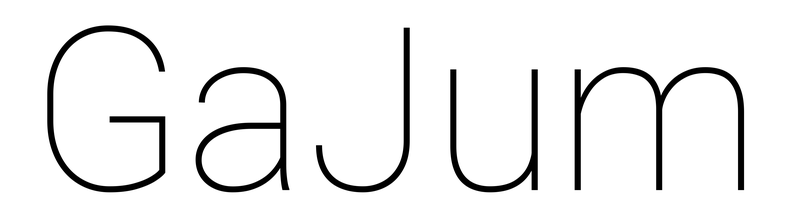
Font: Roboto_Thin